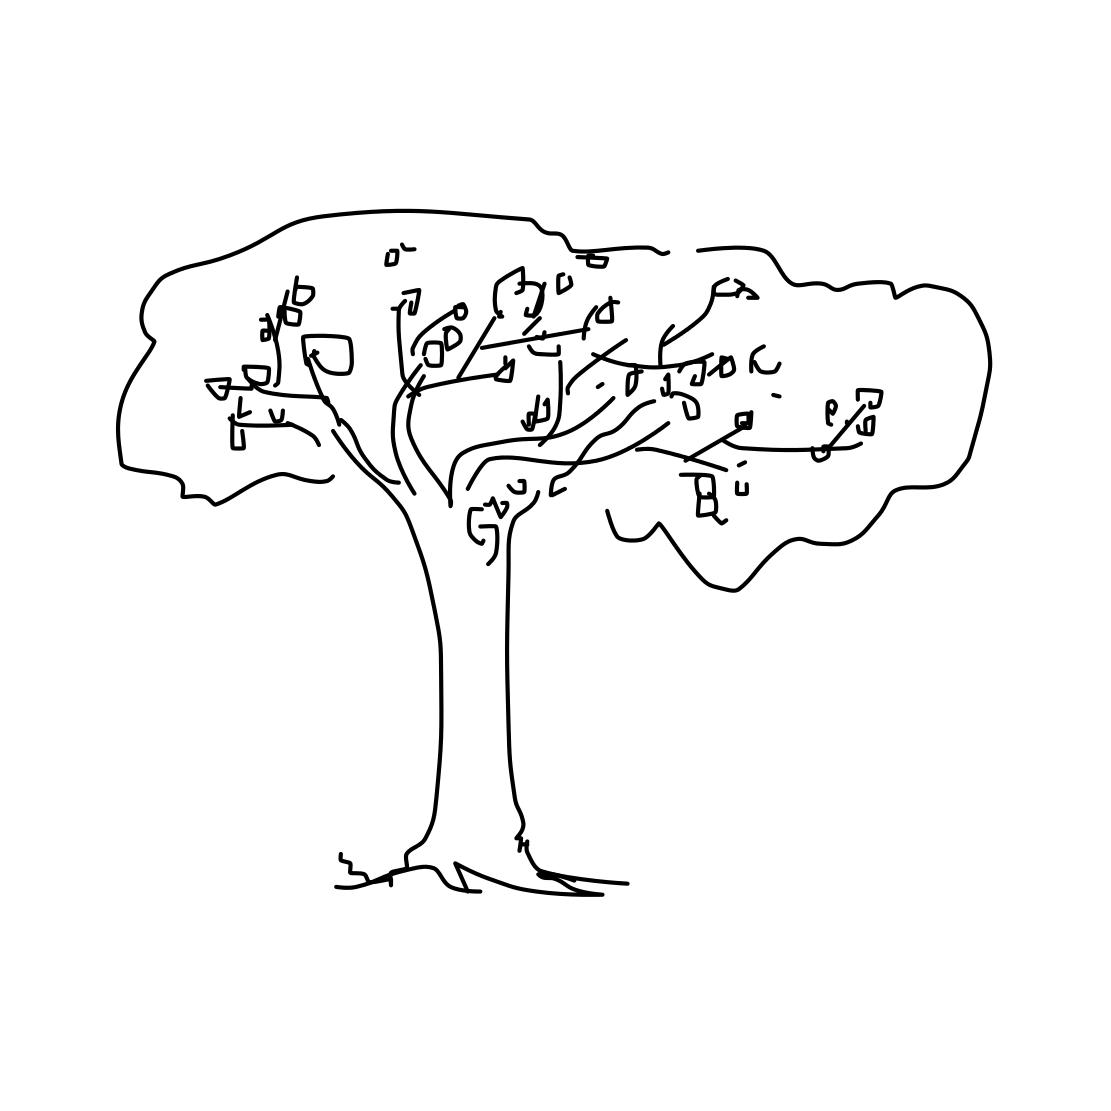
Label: tree